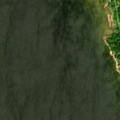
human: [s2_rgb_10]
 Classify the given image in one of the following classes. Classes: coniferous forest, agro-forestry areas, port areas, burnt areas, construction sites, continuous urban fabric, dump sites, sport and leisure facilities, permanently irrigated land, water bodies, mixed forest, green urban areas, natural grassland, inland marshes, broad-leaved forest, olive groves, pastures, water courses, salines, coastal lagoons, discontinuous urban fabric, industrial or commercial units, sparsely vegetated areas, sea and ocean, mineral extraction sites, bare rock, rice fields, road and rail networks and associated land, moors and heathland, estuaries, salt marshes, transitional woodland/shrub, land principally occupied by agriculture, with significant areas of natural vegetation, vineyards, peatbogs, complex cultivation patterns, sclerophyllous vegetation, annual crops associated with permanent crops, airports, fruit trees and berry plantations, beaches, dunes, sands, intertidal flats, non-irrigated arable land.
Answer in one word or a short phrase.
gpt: mixed forest, sea and ocean